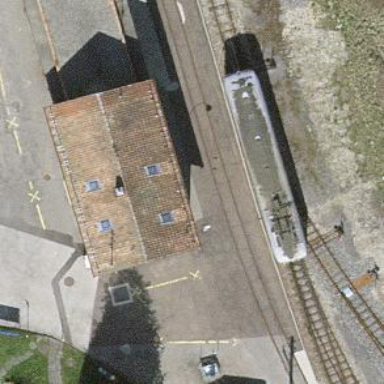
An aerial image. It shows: Train station building.